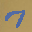
Label: 7